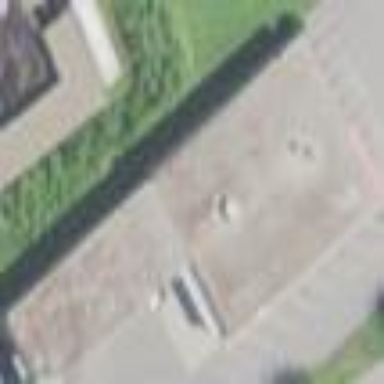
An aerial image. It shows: Building.